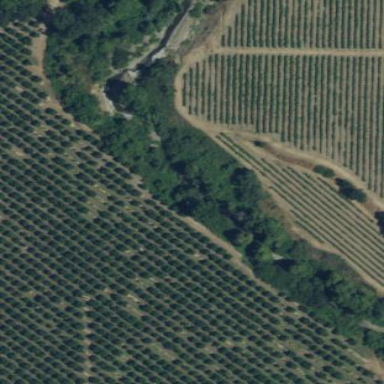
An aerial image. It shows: Orchard.